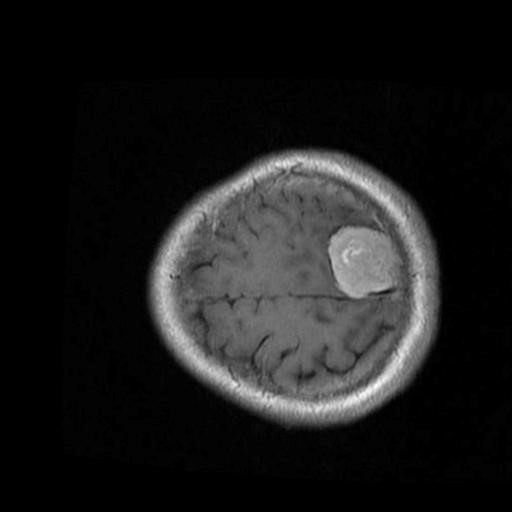
Label: brain_menin